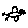
Label: bird